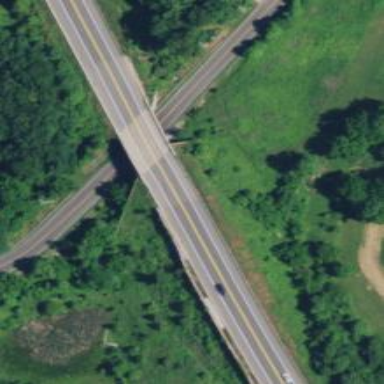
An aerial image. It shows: Asphalt trunk highway classified as expressway.